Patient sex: M
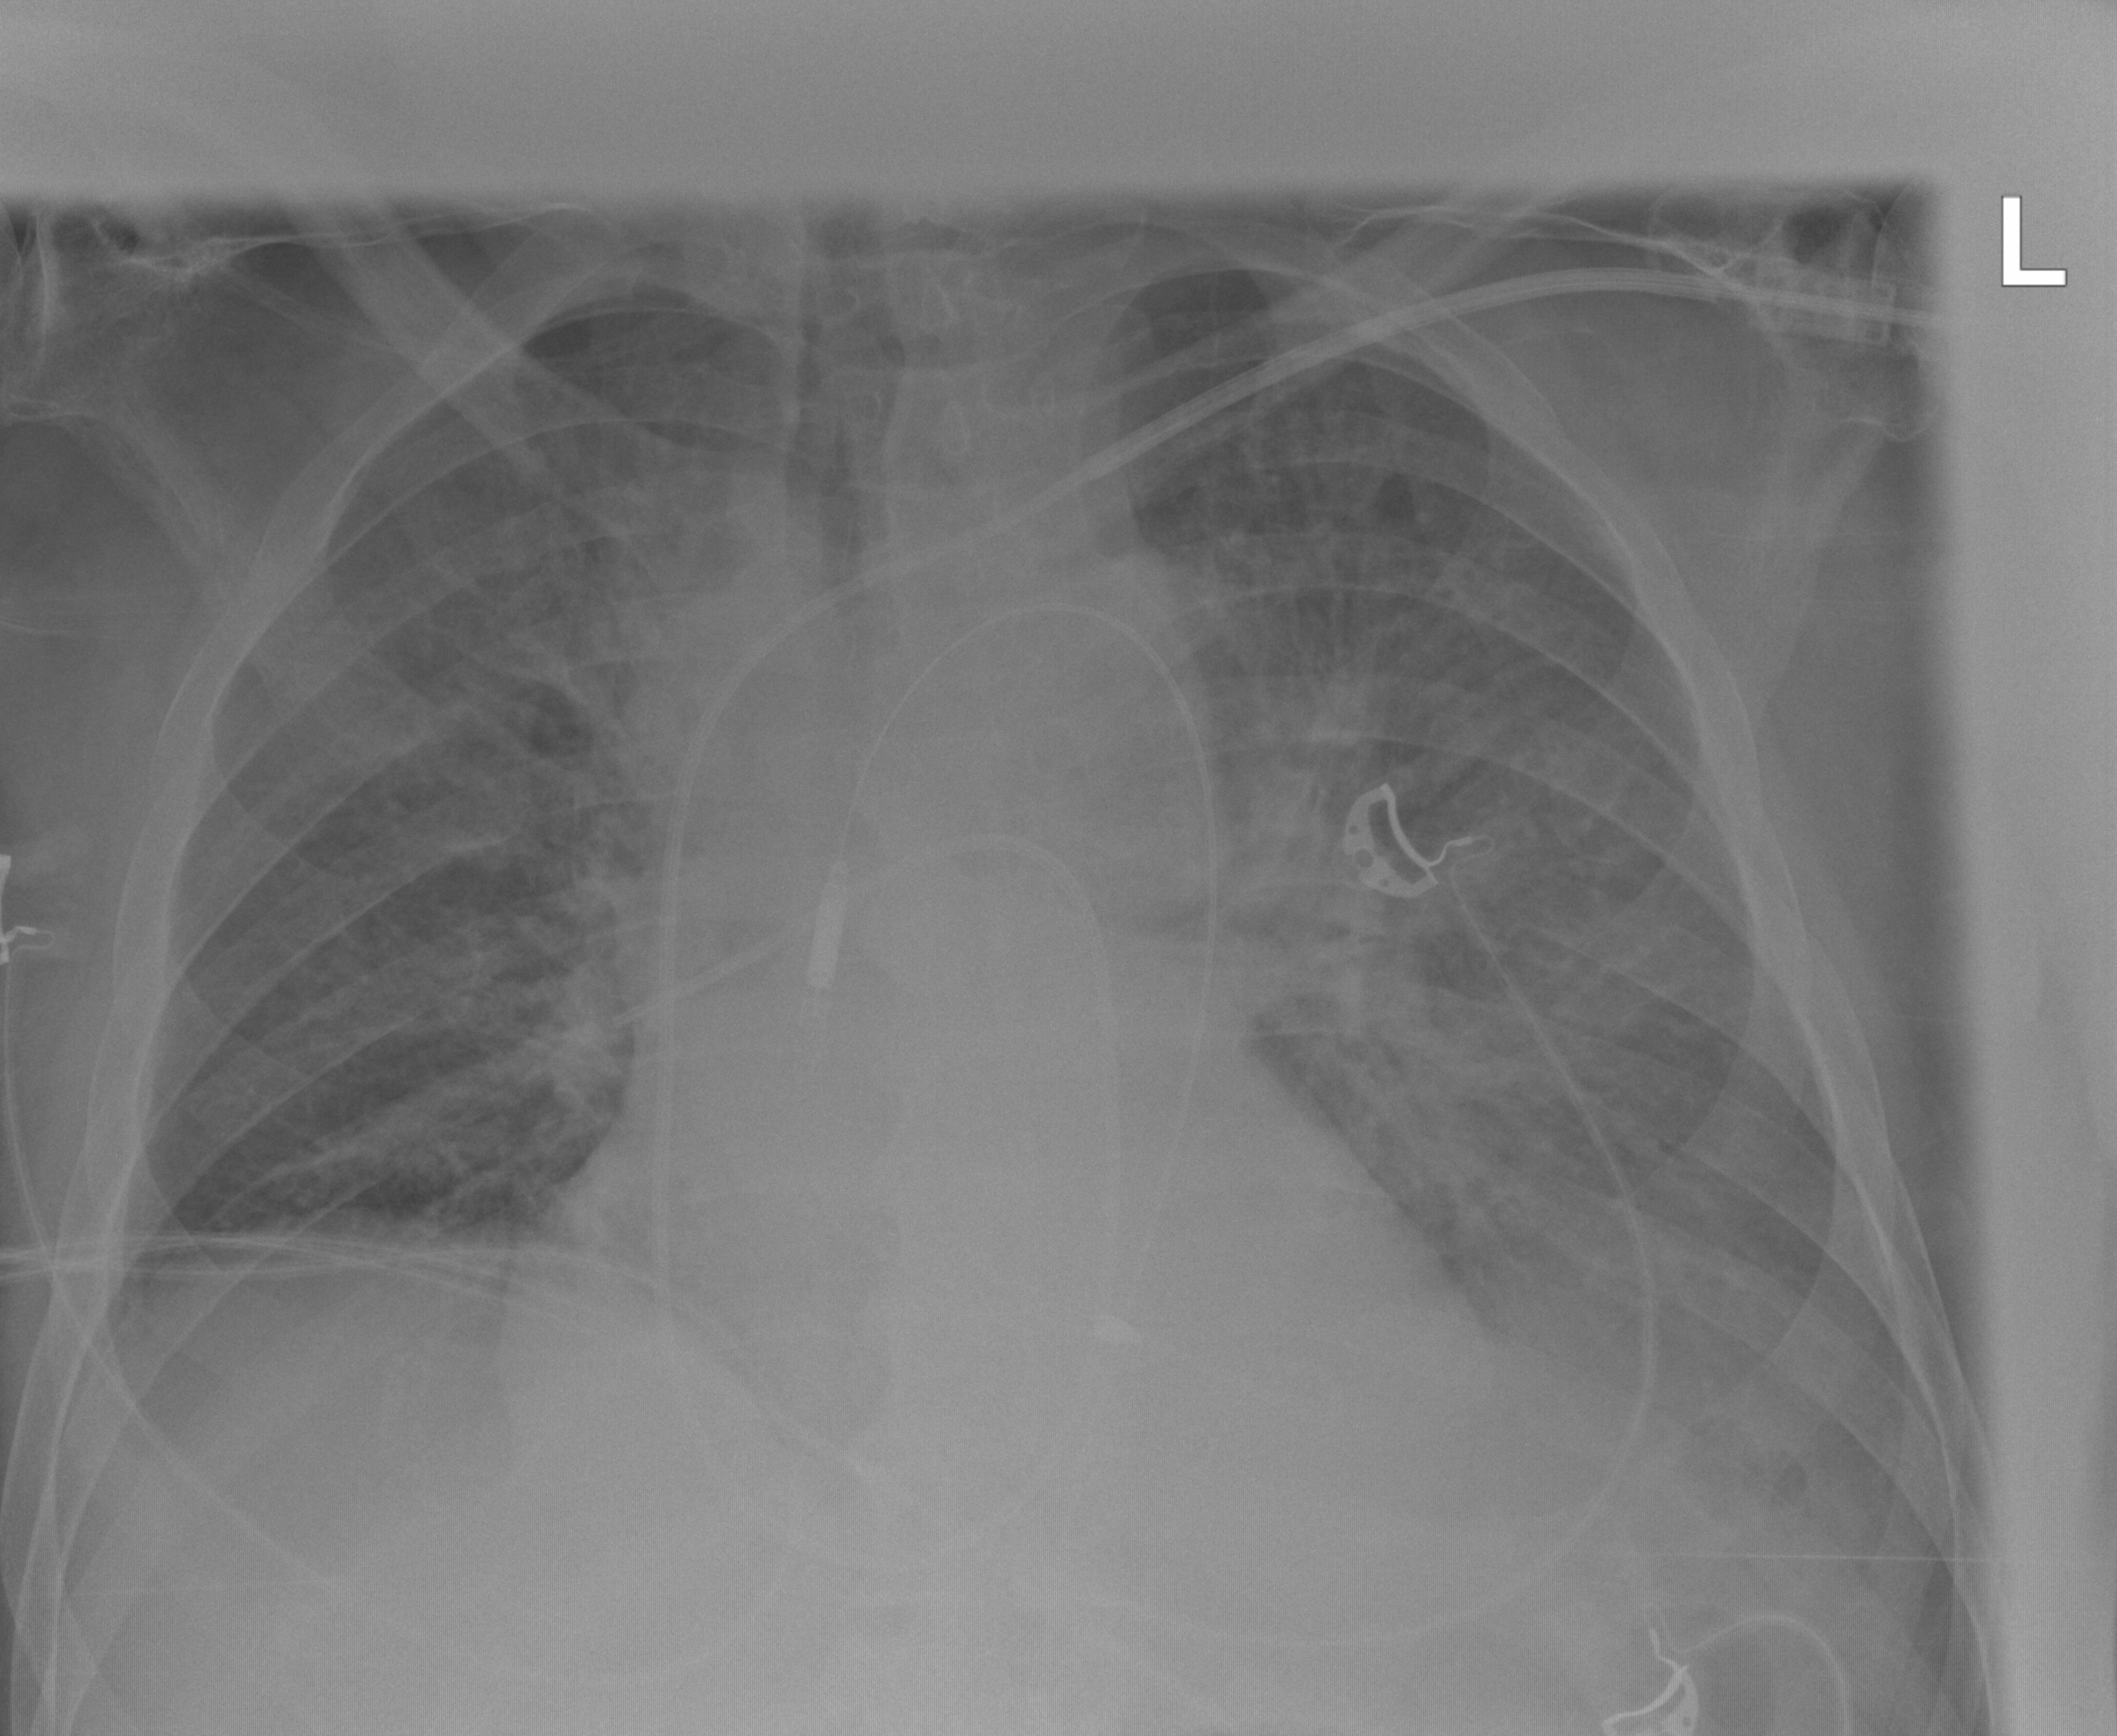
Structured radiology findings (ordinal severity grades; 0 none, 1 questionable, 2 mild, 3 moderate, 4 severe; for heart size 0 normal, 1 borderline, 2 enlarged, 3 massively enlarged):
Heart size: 0
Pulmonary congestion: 0
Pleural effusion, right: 0
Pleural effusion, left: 3
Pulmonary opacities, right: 0
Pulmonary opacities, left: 0
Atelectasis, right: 0
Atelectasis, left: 0